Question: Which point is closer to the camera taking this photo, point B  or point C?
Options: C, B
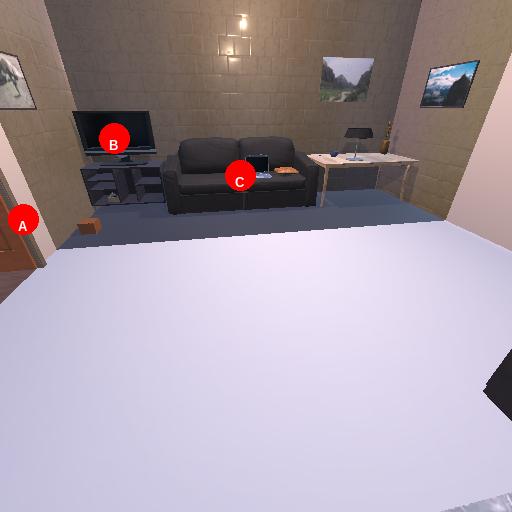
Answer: C